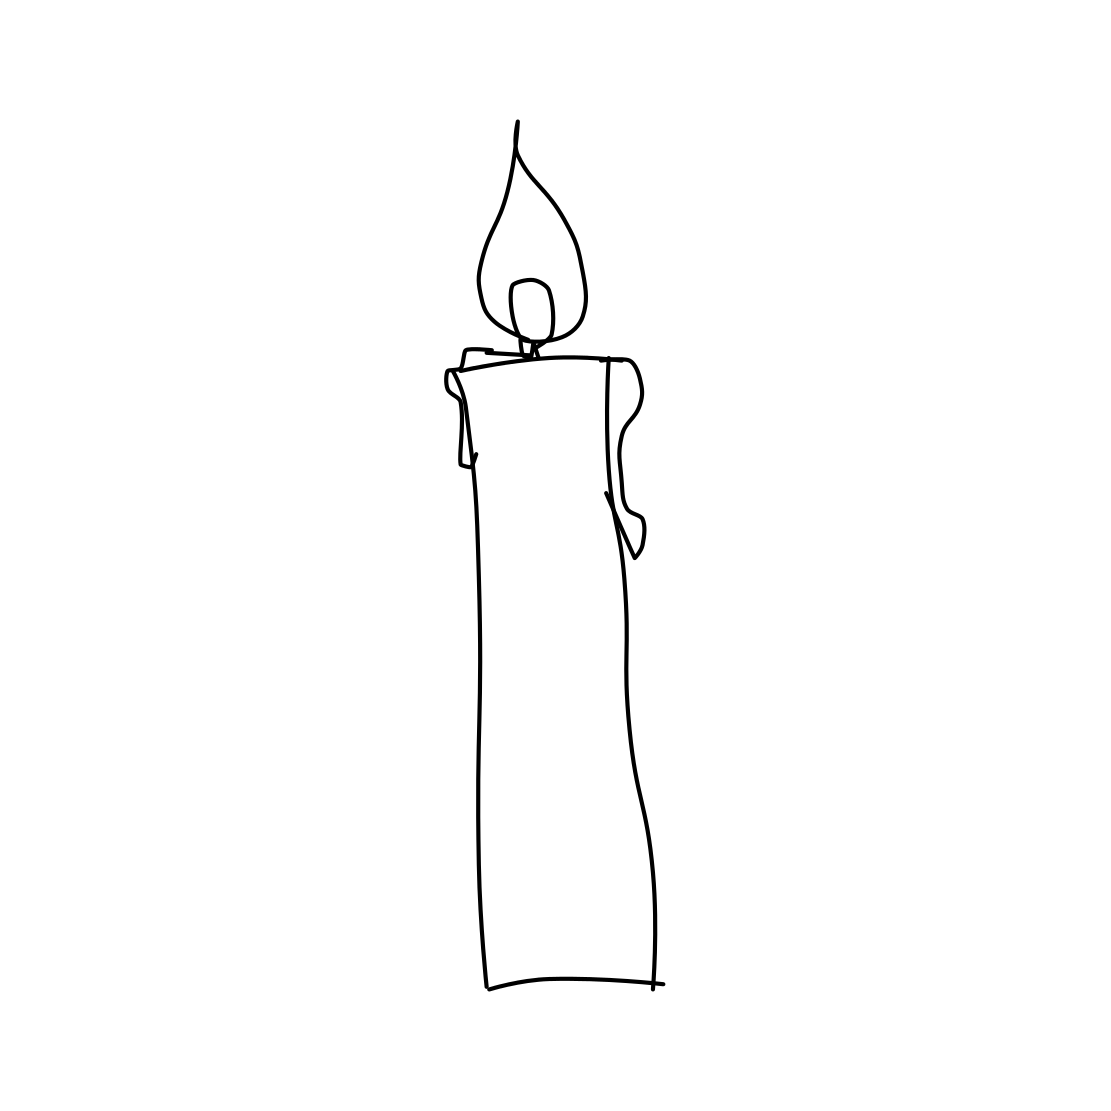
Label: candle